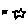
Label: star